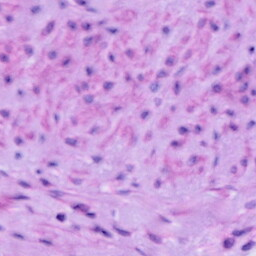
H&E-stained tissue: Cervix